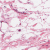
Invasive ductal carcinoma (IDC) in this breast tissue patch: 0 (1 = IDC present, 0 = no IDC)